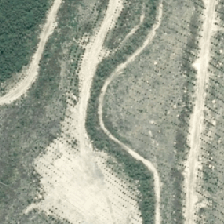
Land cover: harvested_forest